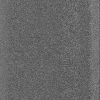
Atmospheric dust classification: dusty